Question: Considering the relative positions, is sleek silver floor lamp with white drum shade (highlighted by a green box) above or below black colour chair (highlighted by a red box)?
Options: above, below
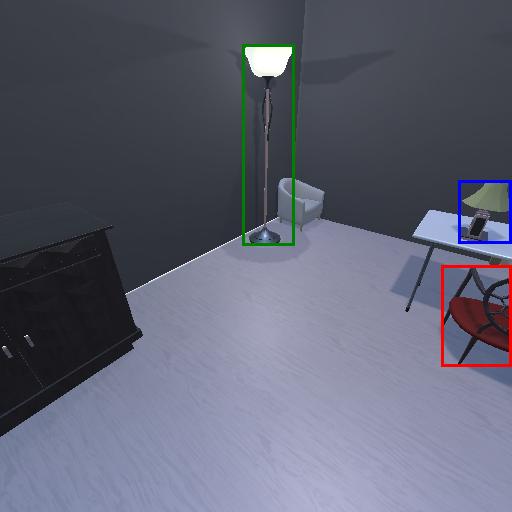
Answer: above